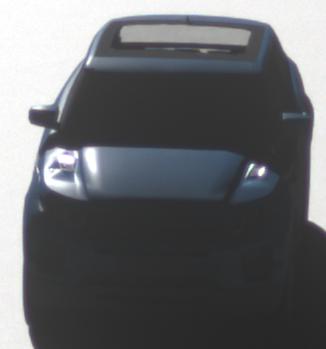
Make: Land Rover
Model: Range Rover Evoque 2.0 Si4
Detailed model: Range Rover Evoque (I)
Model produced from: 2011/08
Model produced until: 2013/11
Doors: 5
Color: blue
Road condition: dry road
Daytime: morning or afternoon
Contrast: high contrast